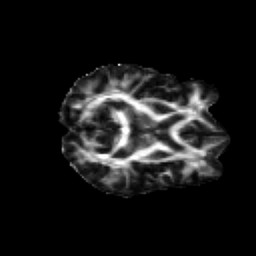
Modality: FA
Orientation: axial
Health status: healthy
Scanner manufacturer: siemens
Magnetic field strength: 3 T
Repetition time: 10 s
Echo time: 0.092 s